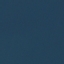
Land use / land cover class: SeaLake